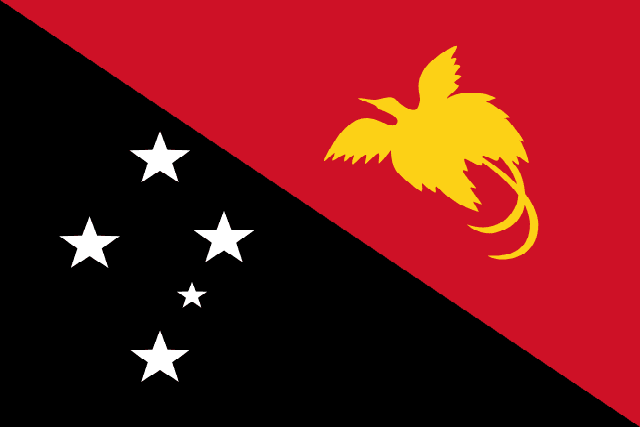
Country: Papua New Guinea
Country code: pg